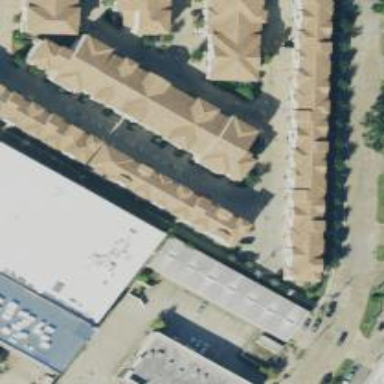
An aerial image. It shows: Commercial building.